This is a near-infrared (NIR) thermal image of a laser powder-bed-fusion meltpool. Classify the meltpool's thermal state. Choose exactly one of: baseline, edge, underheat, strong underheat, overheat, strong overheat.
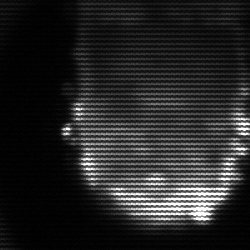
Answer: baseline